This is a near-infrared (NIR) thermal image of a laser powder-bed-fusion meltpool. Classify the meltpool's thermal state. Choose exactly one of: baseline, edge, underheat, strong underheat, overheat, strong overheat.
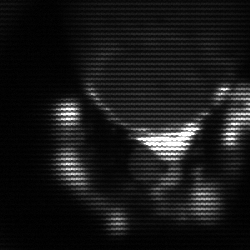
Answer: edge